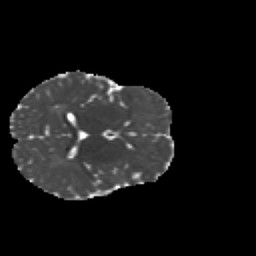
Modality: MD
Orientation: axial
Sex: female
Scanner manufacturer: siemens
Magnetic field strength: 3 T
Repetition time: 5 s
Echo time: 0.071 s